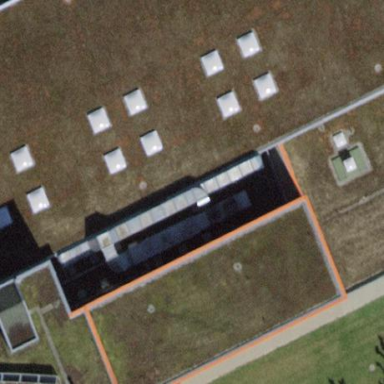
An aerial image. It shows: School building.